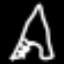
Label: The Eiffel Tower